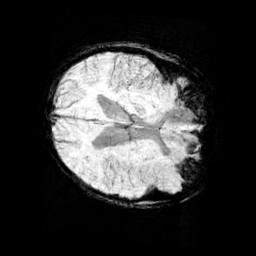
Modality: minIP
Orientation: axial
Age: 10
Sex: male
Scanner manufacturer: siemens
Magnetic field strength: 3 T
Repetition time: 0.027 s
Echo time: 0.02 s